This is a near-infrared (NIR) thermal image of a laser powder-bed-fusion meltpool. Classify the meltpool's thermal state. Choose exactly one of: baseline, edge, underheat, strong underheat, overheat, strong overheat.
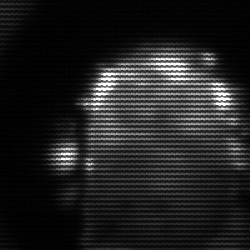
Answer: baseline